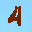
Label: 4